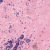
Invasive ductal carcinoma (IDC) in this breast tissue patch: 0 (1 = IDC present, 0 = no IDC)